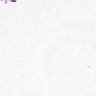
Metastatic tissue present: no